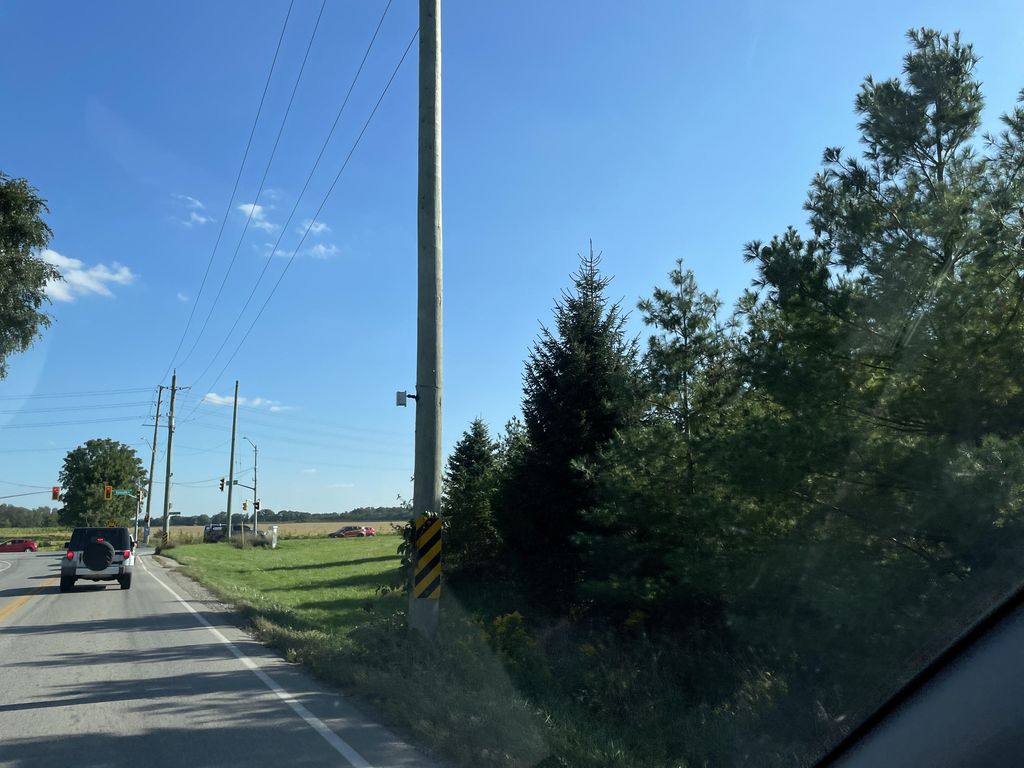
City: kitchener-waterloo